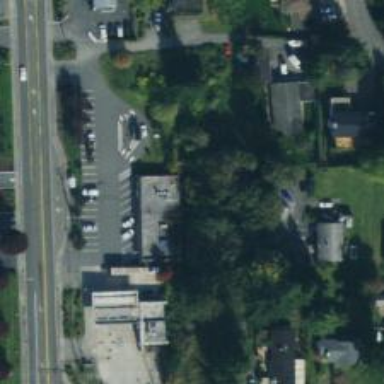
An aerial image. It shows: Convenience shop.